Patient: sex M, age 60
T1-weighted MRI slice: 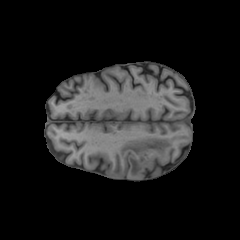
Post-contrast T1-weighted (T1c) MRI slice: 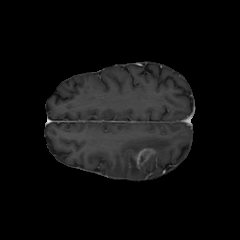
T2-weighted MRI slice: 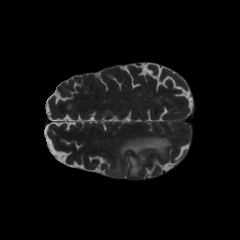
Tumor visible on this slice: yes
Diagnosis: Glioblastoma, IDH-wildtype
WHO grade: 4